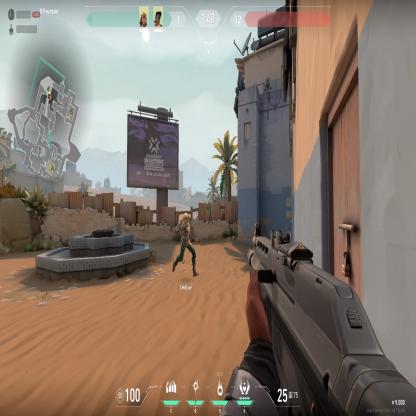
Label: teammate